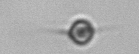
Label: Acanthoica_quattrospina